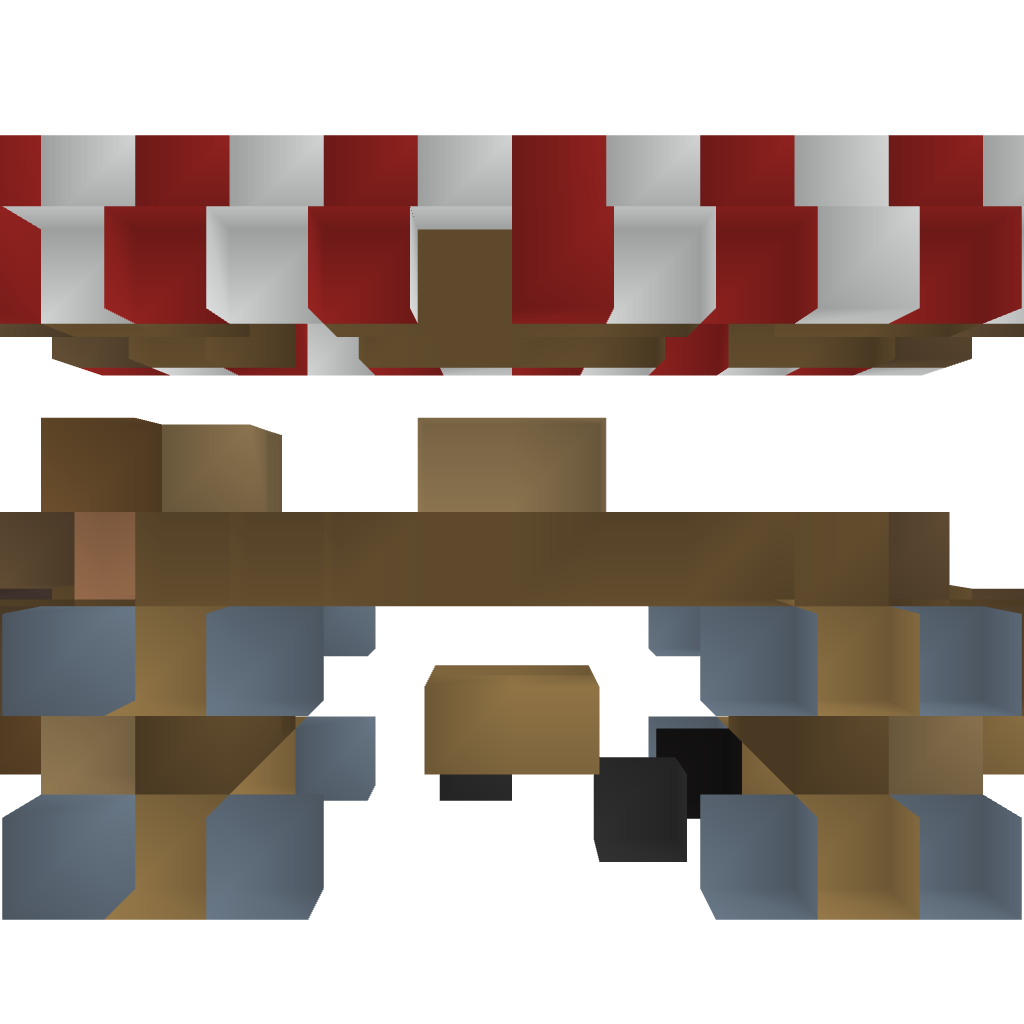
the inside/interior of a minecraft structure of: carriage